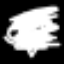
Label: pencil